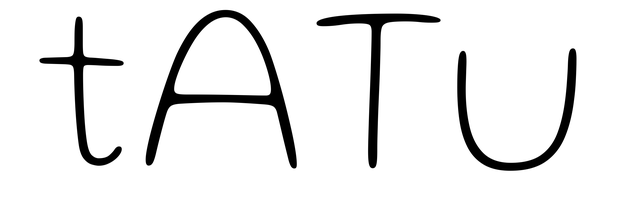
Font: Gluten_Thin